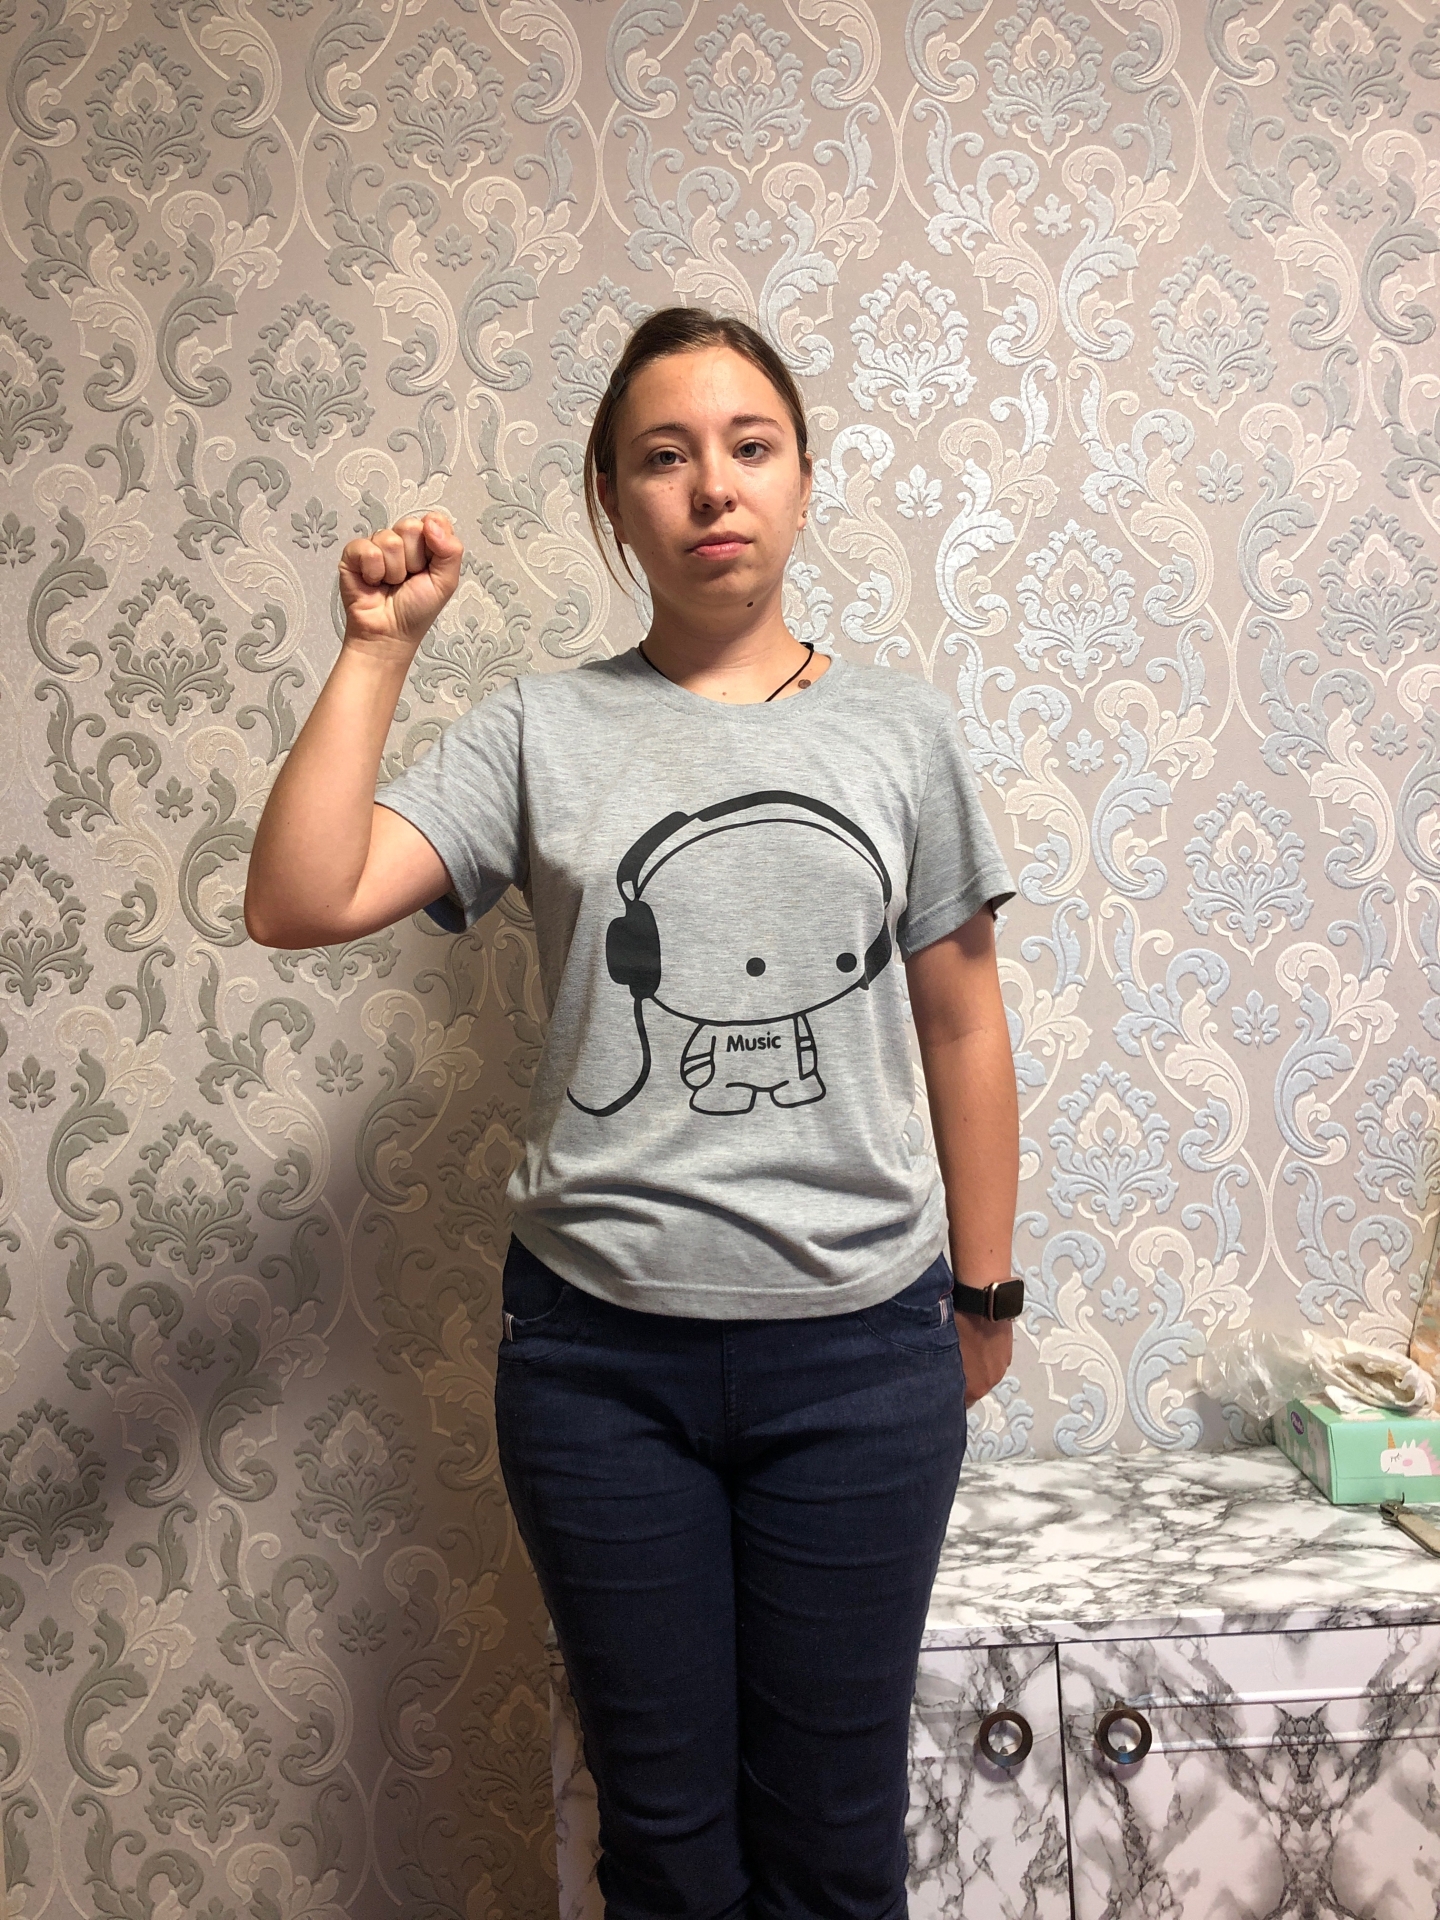
Label: clear